Question: Right, so I have a polymorphic association that allows for different object types to be favorited. So a person can favorite a product, or a person, or whatever. What I want to do is guard against someone duplicating a favorite using validates uniqueness in the Favorite model.
'''
class Favorite < ActiveRecord::Base
belongs_to :favoritable, :polymorphic => true
belongs_to :user
attr_accessible :user
validates_presence_of :user
validates :user_id, :uniqueness => { :scope => [:favoritable_type, :favoritable_id] }
end
'''
The validation seems to be working but for whatever reason a new Favorite row is still created with the user_id when an attempt is made to duplicate the entry.

Is there a way to stop this initial save?
It seems that Rails is creating the DB entry and then updating it with the favoritable_id and favoritable_type as follows:
'''
SQL (28.3ms) INSERT INTO "favorites" ("created_at", "favoritable_id", "favoritable_type", "updated_at", "user_id") VALUES ($1, $2, $3, $4, $5) RETURNING "id" [["created_at", Tue, 14 Aug 2012 10:26:31 UTC +00:00], ["favoritable_id", nil], ["favoritable_type", nil], ["updated_at", Tue, 14 Aug 2012 10:26:31 UTC +00:00], ["user_id", 23]]
(7.8ms) COMMIT
(0.1ms) BEGIN
Favorite Exists (0.3ms) SELECT 1 AS one FROM "favorites" WHERE ("favorites"."user_id" = 23 AND "favorites"."id" != 123 AND "favorites"."favoritable_type" = 'Style' AND "favorites"."favoritable_id" = 29) LIMIT 1
(0.2ms) UPDATE "favorites" SET "favoritable_id" = 29, "favoritable_type" = 'Style', "updated_at" = '2012-08-14 10:26:31.943937' WHERE "favorites"."id" = 123
(6.7ms) COMMIT
(0.1ms) BEGIN
'''
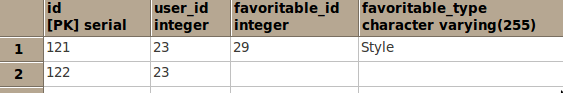
Answer: If you closely observe you can find that uniqueness validation just work fine :)
'''
validates :user_id, :uniqueness => { :scope => [:favoritable_type, :favoritable_id] }
'''
Look at the data image you added. inside image you can find out that second record is not having 'favouritable' whereas first have which is different hence 2 records are uniq and its not issue with 'uniqueness' but its your logical gap.
If you strictly wanted to avoid second entry then keep 'favouritable' as mandatory field
'''
validates :favoritable_type, :favoritable_id, :presence => true
'''